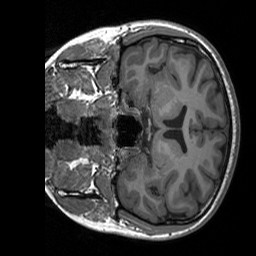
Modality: T1w
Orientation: coronal
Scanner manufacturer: siemens
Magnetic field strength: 3 T
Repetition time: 1.76 s
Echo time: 0.0022 s